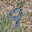
Label: 9